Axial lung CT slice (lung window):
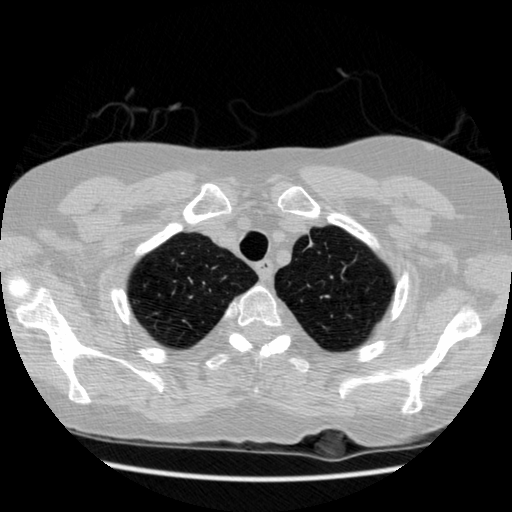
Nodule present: no